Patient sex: M
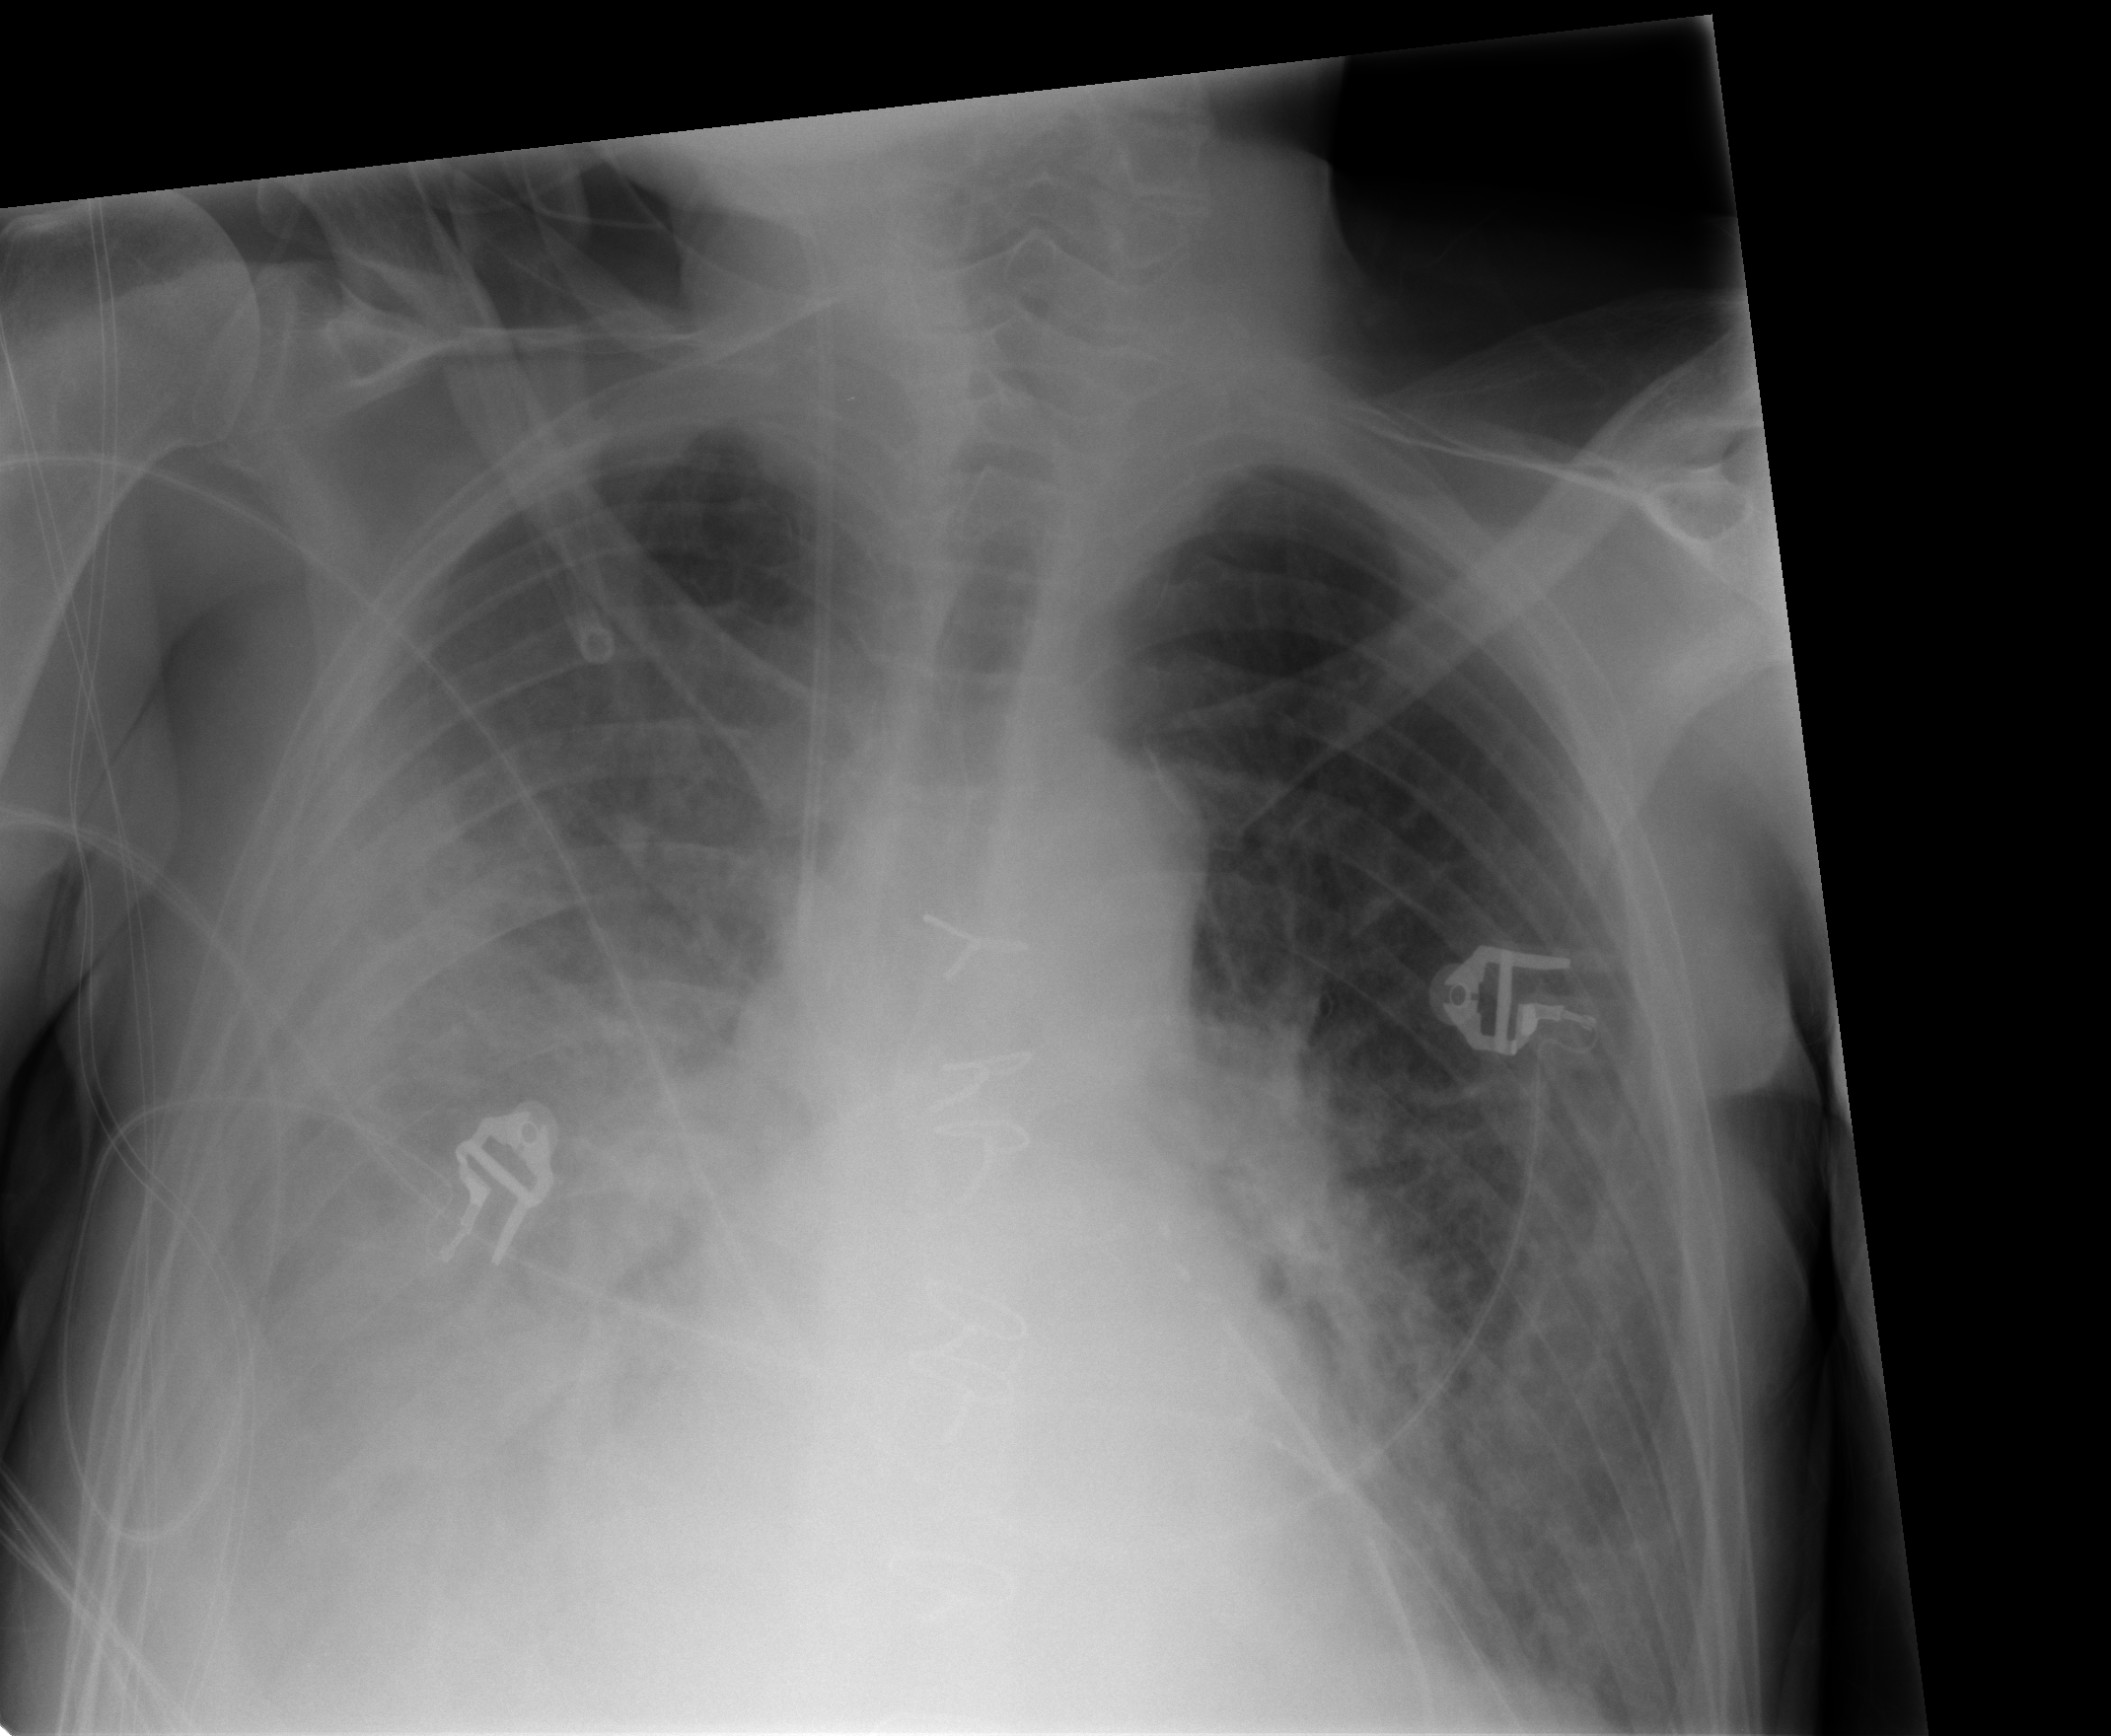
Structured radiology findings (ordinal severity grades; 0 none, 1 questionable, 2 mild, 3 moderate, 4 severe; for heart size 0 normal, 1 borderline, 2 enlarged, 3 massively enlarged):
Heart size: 0
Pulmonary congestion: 2
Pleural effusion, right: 3
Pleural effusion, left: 1
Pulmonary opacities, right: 3
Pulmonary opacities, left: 2
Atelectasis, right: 2
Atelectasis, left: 2